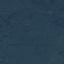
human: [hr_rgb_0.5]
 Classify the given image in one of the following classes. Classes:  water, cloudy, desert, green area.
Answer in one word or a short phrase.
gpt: green area